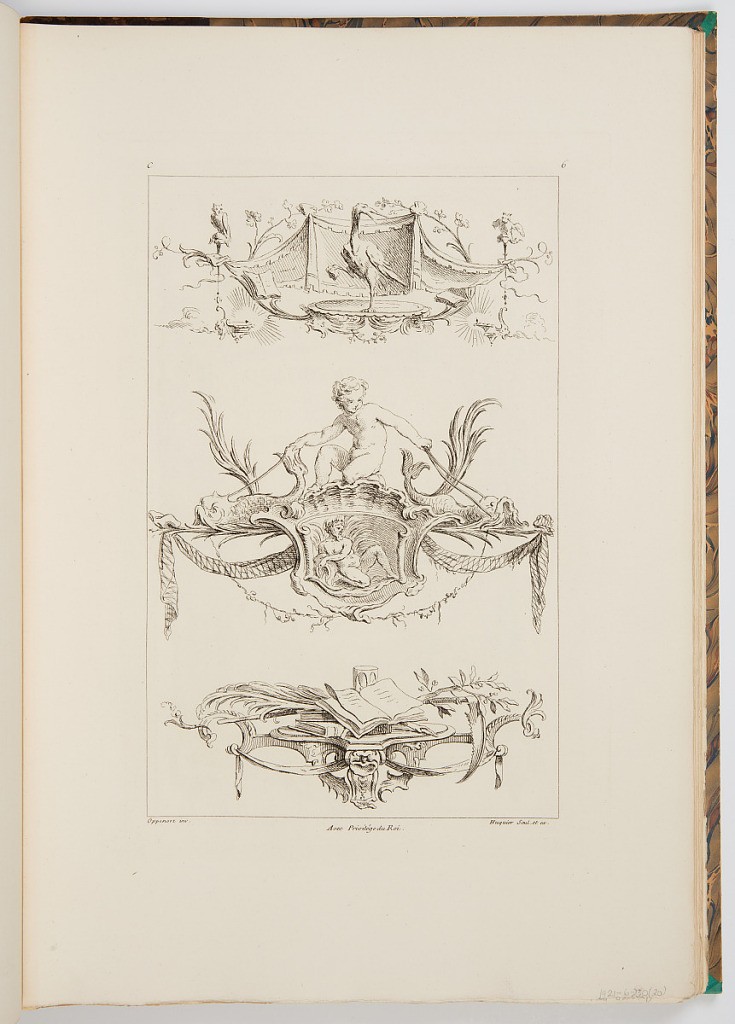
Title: Designs for Friezes or Panels
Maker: Gilles-Marie Oppenord, French, 1672–1742
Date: ca. 1900
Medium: Photomechanical print
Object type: Bound print
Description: Three designs for friezes or panels. The plate features, from top to bottom: a grotesque plaform with a tall bird at the center, and owls on either side; a cartouche with a river god represented on it, and a putto with reigned dolphins; and a platform with books and leaves. The plate is signed and numbered.